Brain MRI, t2w sequence, axial 2D slice.
Patient: age 28, sex F, weight 95 kg, height 1.95 m
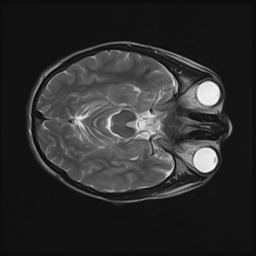